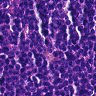
Metastatic tissue present: no